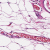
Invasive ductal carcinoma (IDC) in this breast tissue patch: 0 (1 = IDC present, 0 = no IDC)